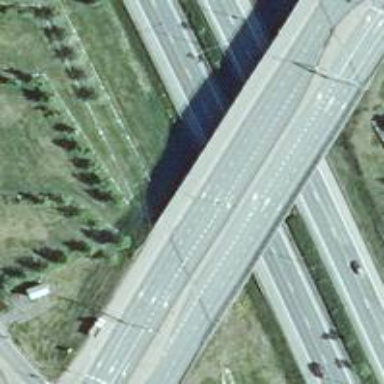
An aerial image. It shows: Bridge with beam structure.